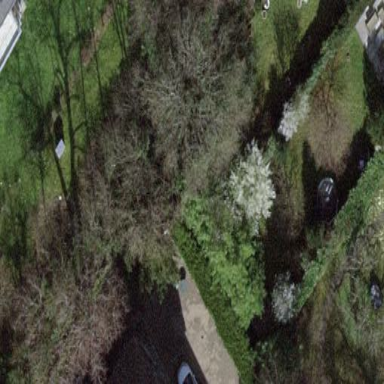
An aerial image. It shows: Garden surrounded by fence.